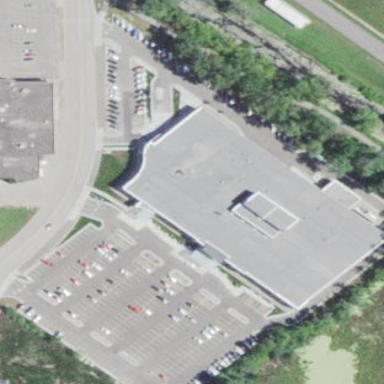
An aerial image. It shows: Clinic building providing healthcare services.